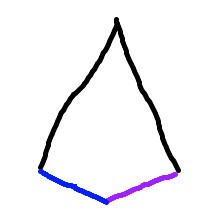
Shape: kite